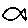
Label: fish